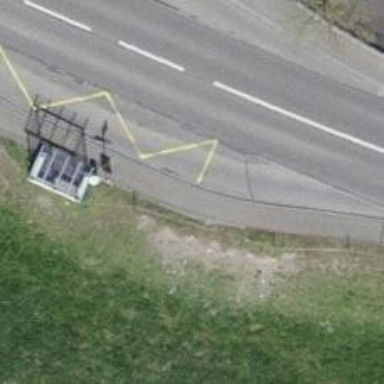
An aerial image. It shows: Platform for public transport is situated by the road.